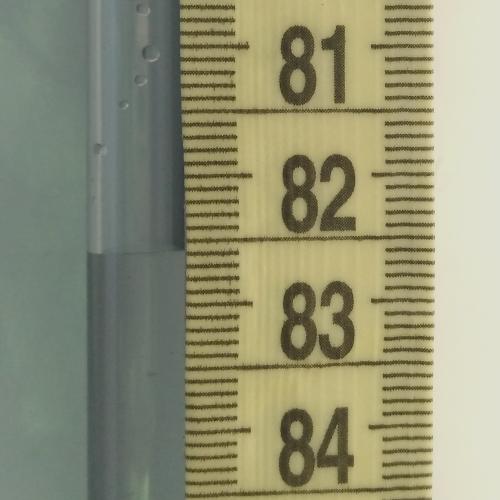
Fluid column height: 82.6 cm